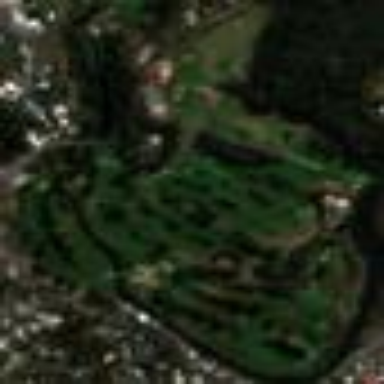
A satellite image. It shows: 18-hole golf course providing leisure land for golf enthusiasts.